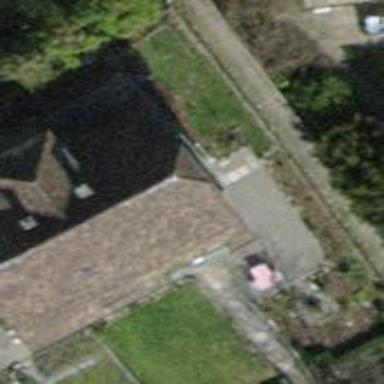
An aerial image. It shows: Detached building.